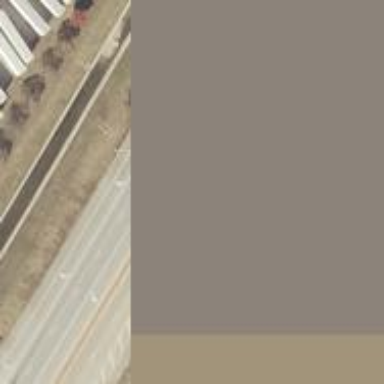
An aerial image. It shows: Tertiary road with asphalt surface. It is dual carriageway.